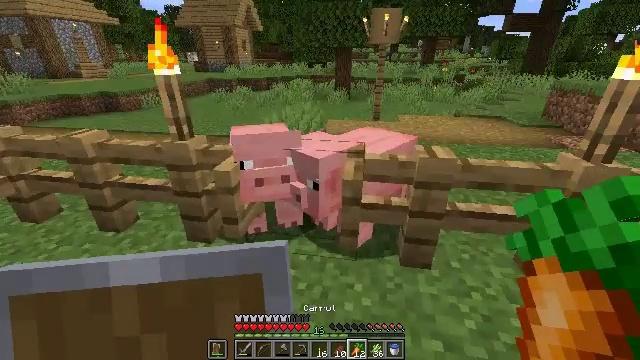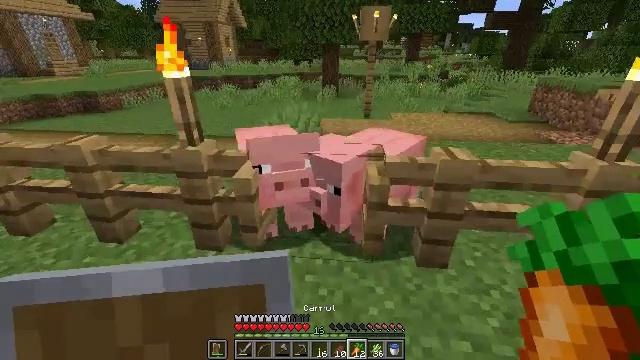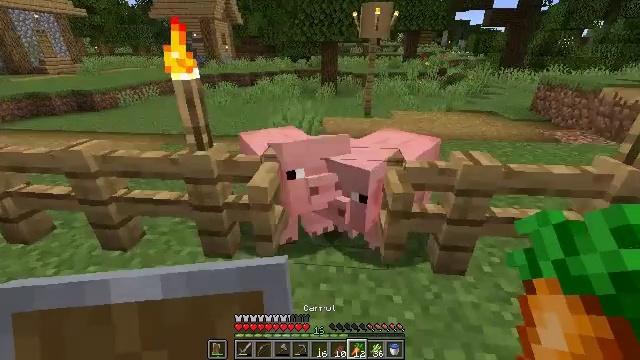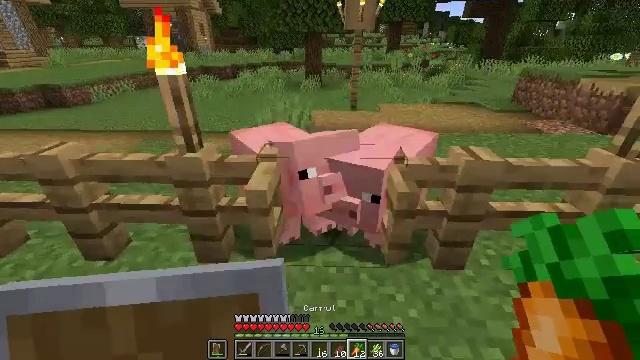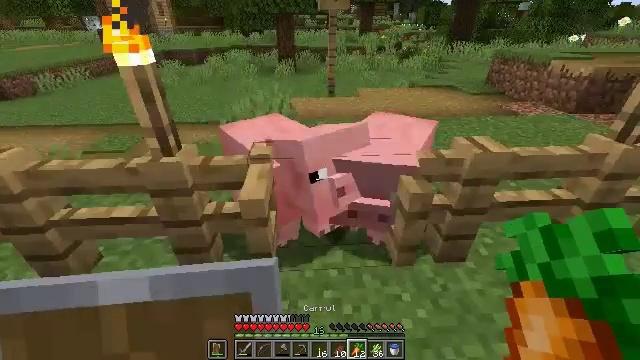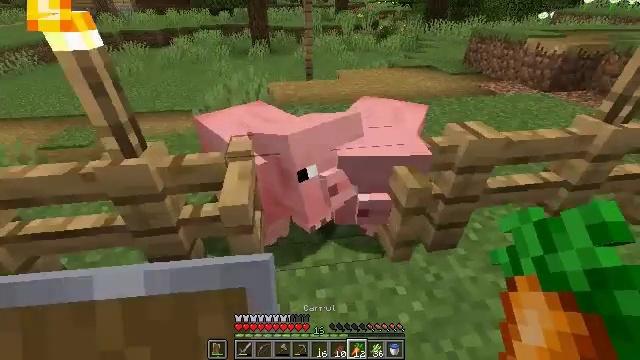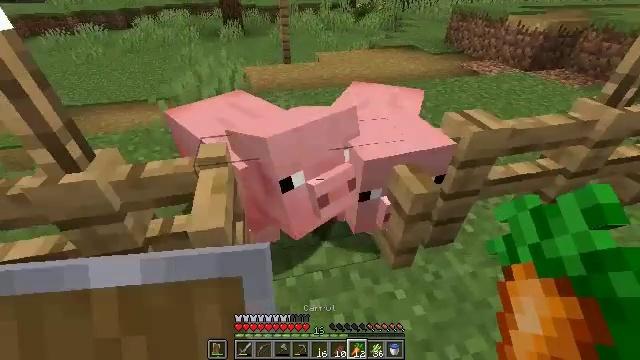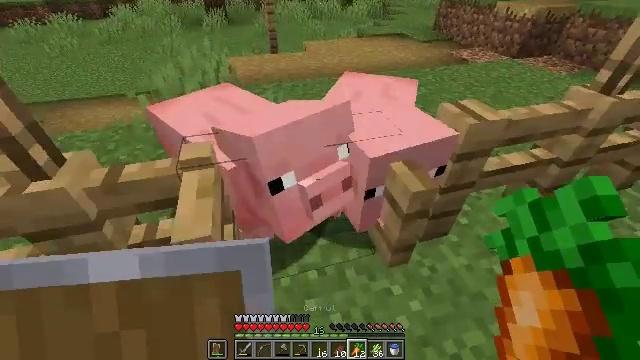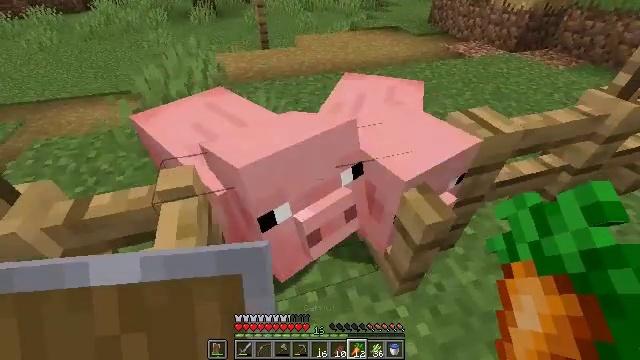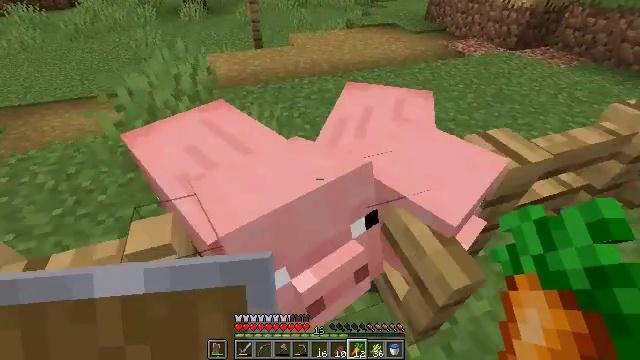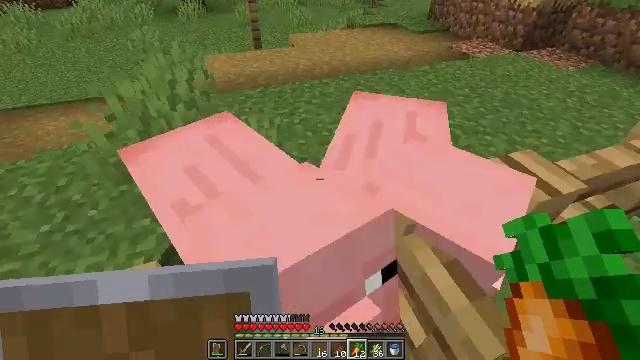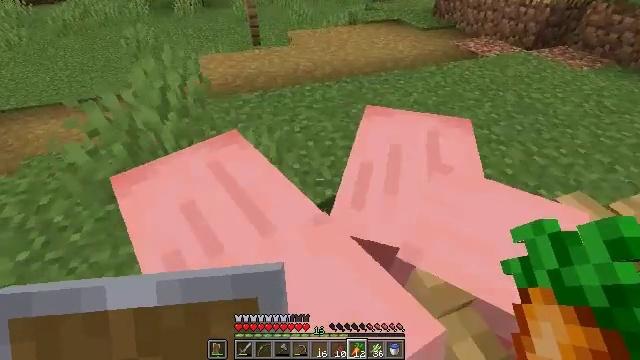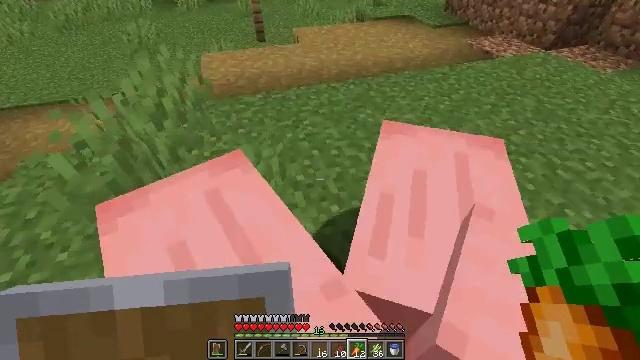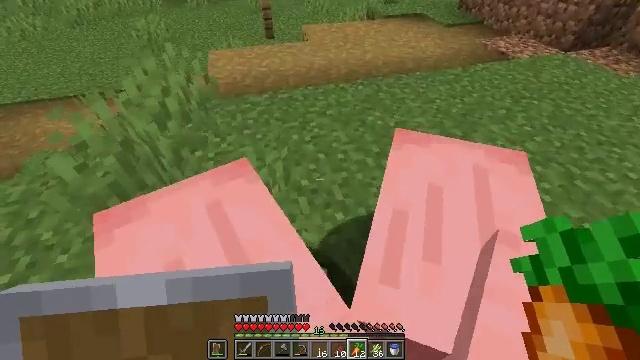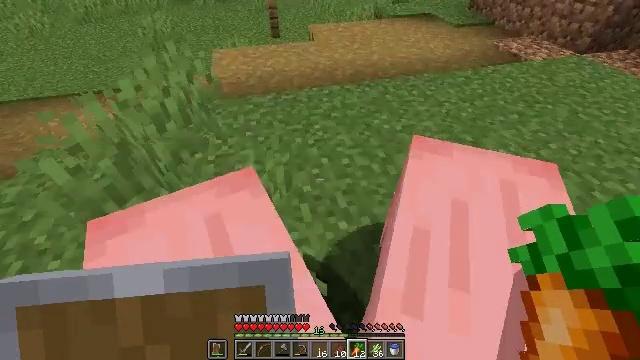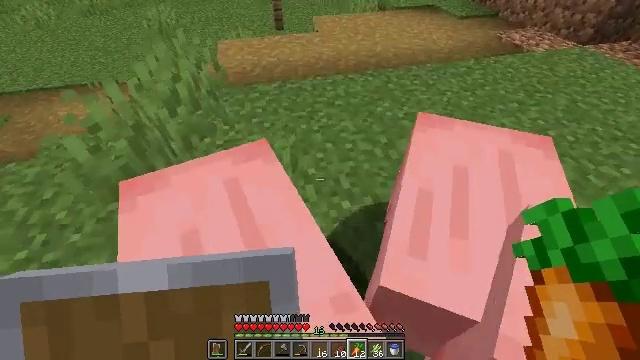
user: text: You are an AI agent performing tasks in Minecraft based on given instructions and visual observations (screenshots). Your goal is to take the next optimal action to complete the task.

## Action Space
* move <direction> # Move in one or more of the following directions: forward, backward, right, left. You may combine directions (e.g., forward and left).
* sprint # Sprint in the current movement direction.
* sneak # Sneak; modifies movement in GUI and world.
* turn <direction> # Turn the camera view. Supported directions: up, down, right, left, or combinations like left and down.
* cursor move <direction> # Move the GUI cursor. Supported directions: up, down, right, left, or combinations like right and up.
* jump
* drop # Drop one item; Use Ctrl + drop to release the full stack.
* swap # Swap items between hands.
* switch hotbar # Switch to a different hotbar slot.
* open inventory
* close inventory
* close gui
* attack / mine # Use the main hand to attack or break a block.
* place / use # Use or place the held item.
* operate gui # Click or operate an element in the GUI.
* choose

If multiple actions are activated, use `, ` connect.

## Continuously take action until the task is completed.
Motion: motion action
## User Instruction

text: Mine the fully grown carrots.
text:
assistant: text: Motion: move forward and move left, turn right
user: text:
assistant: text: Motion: move forward and move left
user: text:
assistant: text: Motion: move forward and move left, turn right and down
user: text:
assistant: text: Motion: move forward, turn right and down
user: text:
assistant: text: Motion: move forward, turn right and down
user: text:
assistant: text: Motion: move forward, turn right and down
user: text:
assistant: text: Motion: move forward, turn right and down
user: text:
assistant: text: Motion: move forward, turn right and down
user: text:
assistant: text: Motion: move forward, turn right
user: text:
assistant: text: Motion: move forward
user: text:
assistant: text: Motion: move forward, turn down
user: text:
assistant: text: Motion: move forward, turn left and down
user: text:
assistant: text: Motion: move forward, turn left
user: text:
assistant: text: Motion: turn left
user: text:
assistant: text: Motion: move back, turn down
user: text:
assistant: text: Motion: move back, turn down
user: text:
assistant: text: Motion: move back
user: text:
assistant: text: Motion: move back
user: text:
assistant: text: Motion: move back
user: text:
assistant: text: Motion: move back
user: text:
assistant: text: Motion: move back
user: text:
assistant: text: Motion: move back
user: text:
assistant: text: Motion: turn up
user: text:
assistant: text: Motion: move forward
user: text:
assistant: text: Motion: move forward
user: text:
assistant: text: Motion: move forward
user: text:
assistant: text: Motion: move forward
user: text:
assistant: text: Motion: move forward
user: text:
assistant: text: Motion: move forward
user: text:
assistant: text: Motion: move forward